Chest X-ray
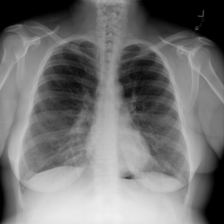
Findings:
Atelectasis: negative
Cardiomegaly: negative
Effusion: negative
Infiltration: negative
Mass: negative
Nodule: negative
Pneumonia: negative
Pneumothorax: positive
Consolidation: negative
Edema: negative
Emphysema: negative
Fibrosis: negative
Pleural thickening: negative
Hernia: negative